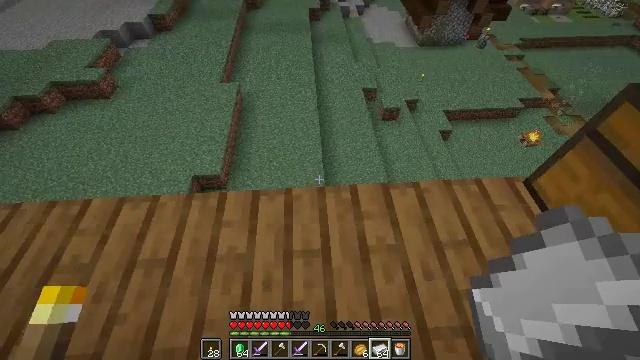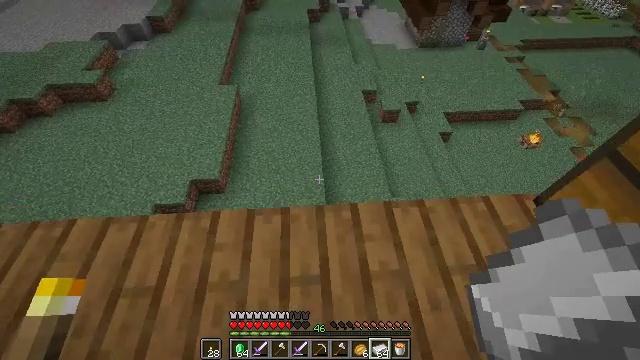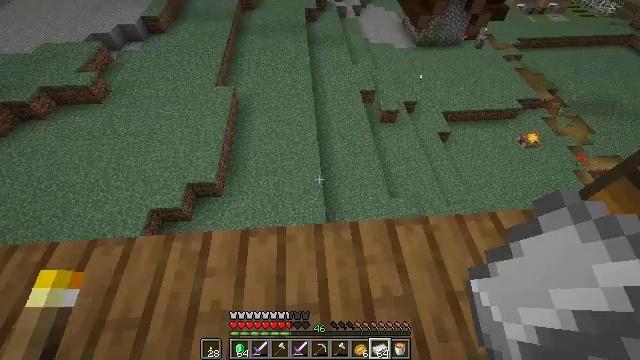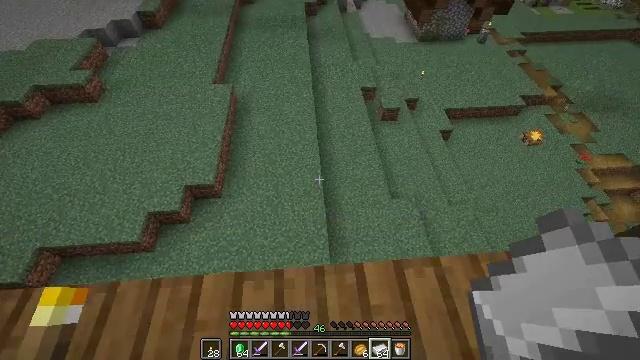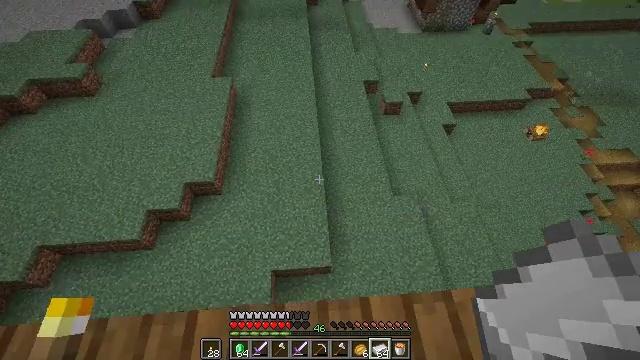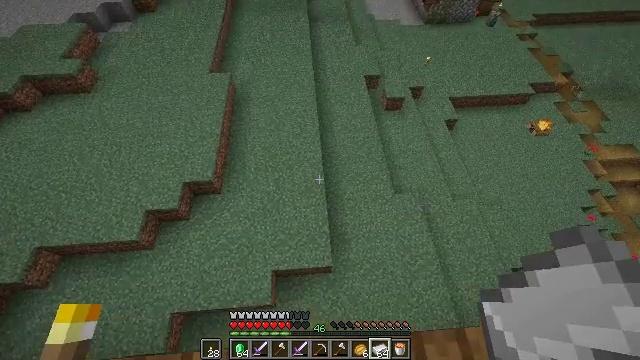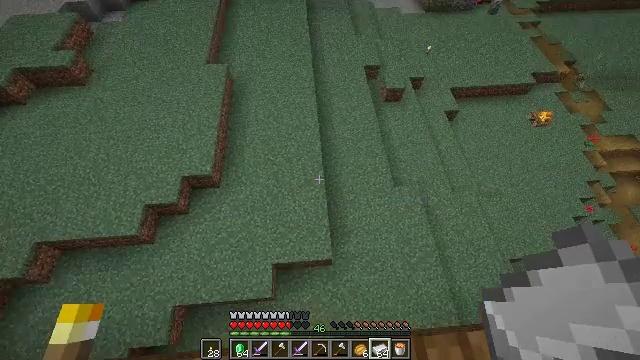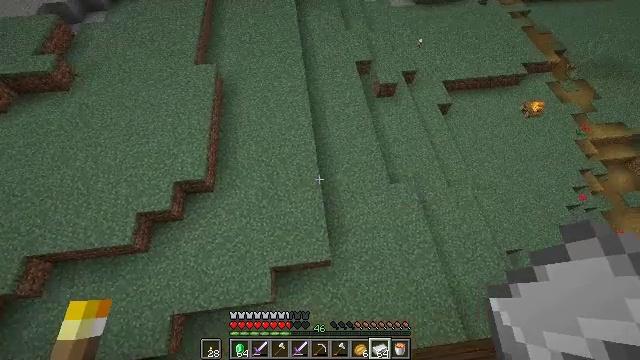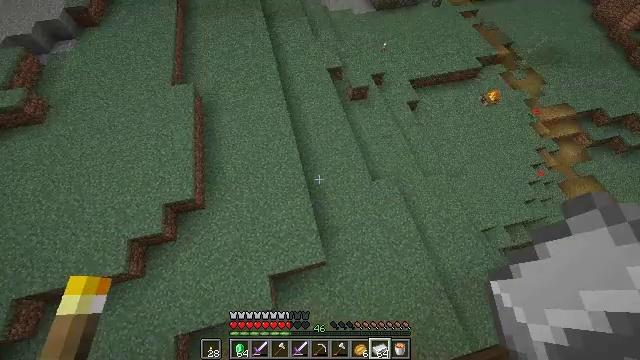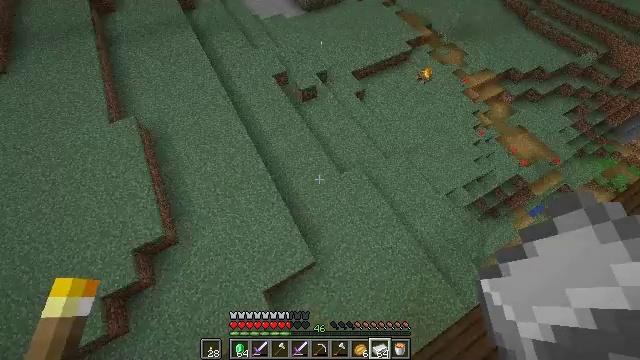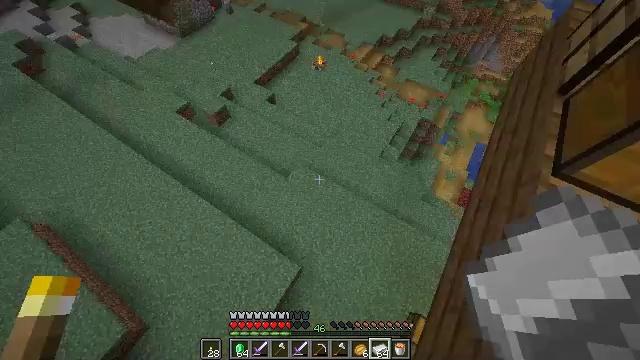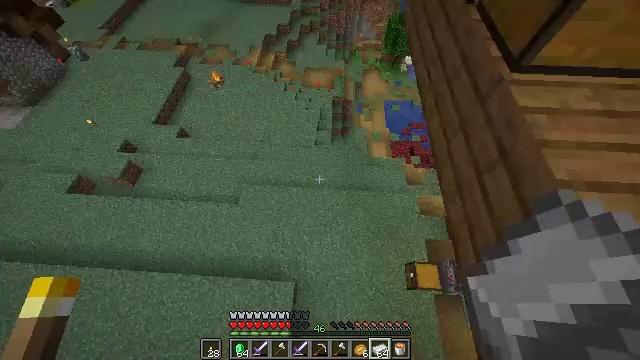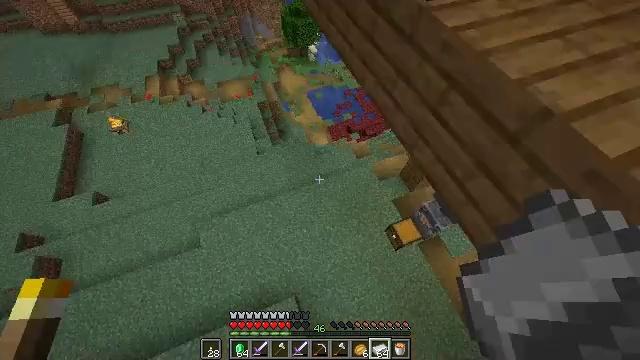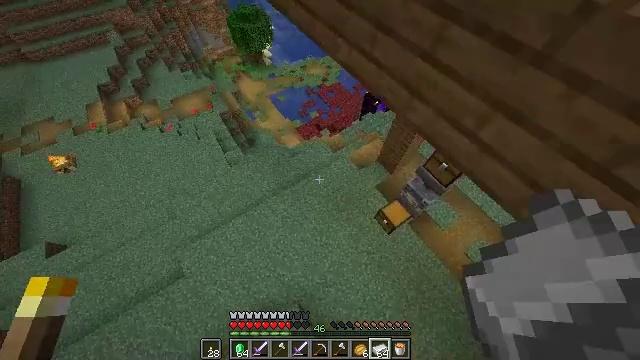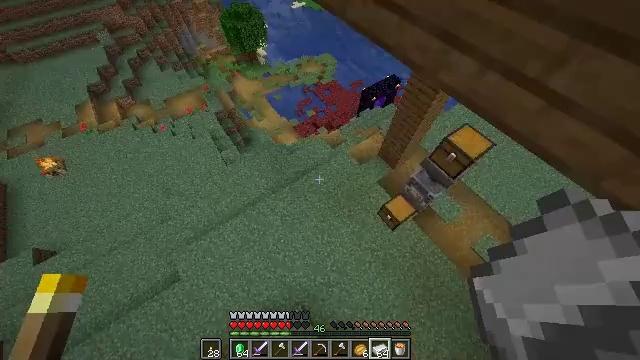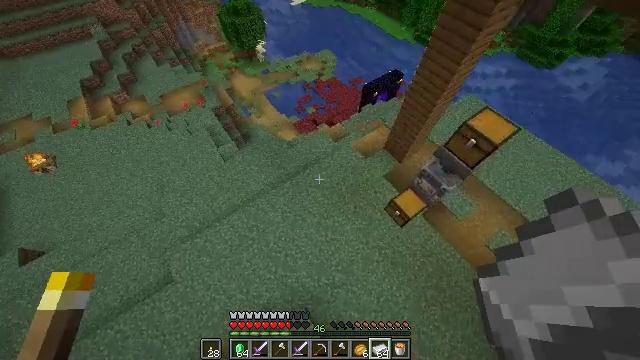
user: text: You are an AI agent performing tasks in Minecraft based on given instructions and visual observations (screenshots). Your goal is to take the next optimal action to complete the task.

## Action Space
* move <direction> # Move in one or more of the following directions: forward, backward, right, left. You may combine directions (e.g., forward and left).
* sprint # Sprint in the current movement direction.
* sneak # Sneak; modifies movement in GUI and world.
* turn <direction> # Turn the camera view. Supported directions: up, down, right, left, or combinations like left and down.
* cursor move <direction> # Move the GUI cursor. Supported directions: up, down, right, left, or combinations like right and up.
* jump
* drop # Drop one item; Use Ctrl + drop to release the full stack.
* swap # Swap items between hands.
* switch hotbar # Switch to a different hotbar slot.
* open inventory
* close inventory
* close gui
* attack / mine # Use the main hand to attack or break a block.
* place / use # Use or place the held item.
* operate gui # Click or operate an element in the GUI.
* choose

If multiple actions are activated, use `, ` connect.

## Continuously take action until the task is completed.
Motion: motion action
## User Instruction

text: Assemble a chainmail chestplate at the crafting table.
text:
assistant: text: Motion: move forward
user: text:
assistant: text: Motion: move forward
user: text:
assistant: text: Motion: move forward, turn down
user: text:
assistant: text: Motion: move forward, turn down
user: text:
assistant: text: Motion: move forward, turn down
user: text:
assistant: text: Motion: move forward, turn down
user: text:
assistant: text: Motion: move forward, sprint, turn right and down
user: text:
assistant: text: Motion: move forward, sprint, turn right
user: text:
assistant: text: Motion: move forward, sprint, turn right
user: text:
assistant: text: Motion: move forward, turn right
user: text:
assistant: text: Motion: move forward, turn right
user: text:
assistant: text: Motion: move forward, turn right
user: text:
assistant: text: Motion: move forward, turn right
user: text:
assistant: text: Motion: move forward, turn right
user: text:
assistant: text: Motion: no_op
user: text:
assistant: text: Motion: no_op
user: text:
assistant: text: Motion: no_op
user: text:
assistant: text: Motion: no_op
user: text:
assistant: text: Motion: no_op
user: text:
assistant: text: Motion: turn right and up
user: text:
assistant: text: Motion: move forward, turn right and up
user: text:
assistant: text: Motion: move forward, turn right and up
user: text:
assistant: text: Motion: move forward, turn right and up
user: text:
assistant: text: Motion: move forward, turn right and up
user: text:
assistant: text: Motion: move forward, turn right and up
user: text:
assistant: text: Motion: move forward, sprint, turn up
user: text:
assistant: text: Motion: move forward, sprint, turn up
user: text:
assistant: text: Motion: move forward, sprint, turn up
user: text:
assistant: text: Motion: move forward, turn left and up
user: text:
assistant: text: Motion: move forward, turn left and up